Interaction volume radius: 5 \u00c5
Interaction volume height: 10 \u00c5
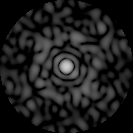
Disorder parameter: 0.8347